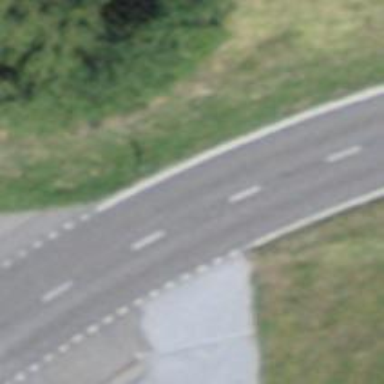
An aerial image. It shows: Primary highway.